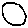
Label: circle